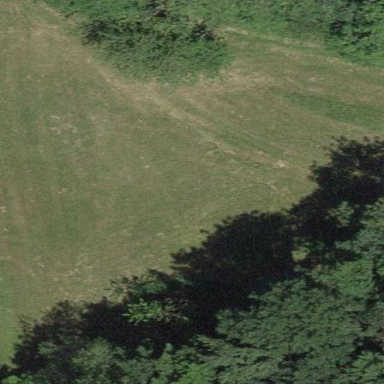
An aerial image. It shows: Area covered with grass.